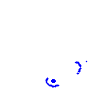
Particle: proton